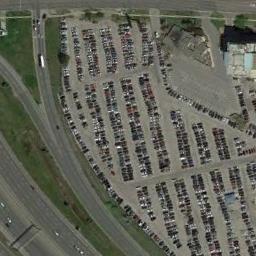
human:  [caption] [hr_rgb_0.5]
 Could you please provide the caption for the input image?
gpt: Seventy percent of the parking spaces in the parking lot are occupied .

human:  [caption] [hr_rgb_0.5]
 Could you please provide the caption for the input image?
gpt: The parking lot is full of cars next to the grass .

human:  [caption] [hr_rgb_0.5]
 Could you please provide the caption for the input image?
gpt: The parking lot has lots of cars arranged neatly in lines and a building is next to the parking lot .

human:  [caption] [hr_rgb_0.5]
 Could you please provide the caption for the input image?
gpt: Many cars of different styles and colors are on the parking lot .

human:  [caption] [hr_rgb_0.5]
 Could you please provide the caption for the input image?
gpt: There are hundreds of cars on the parking lot with some green lawns beside .